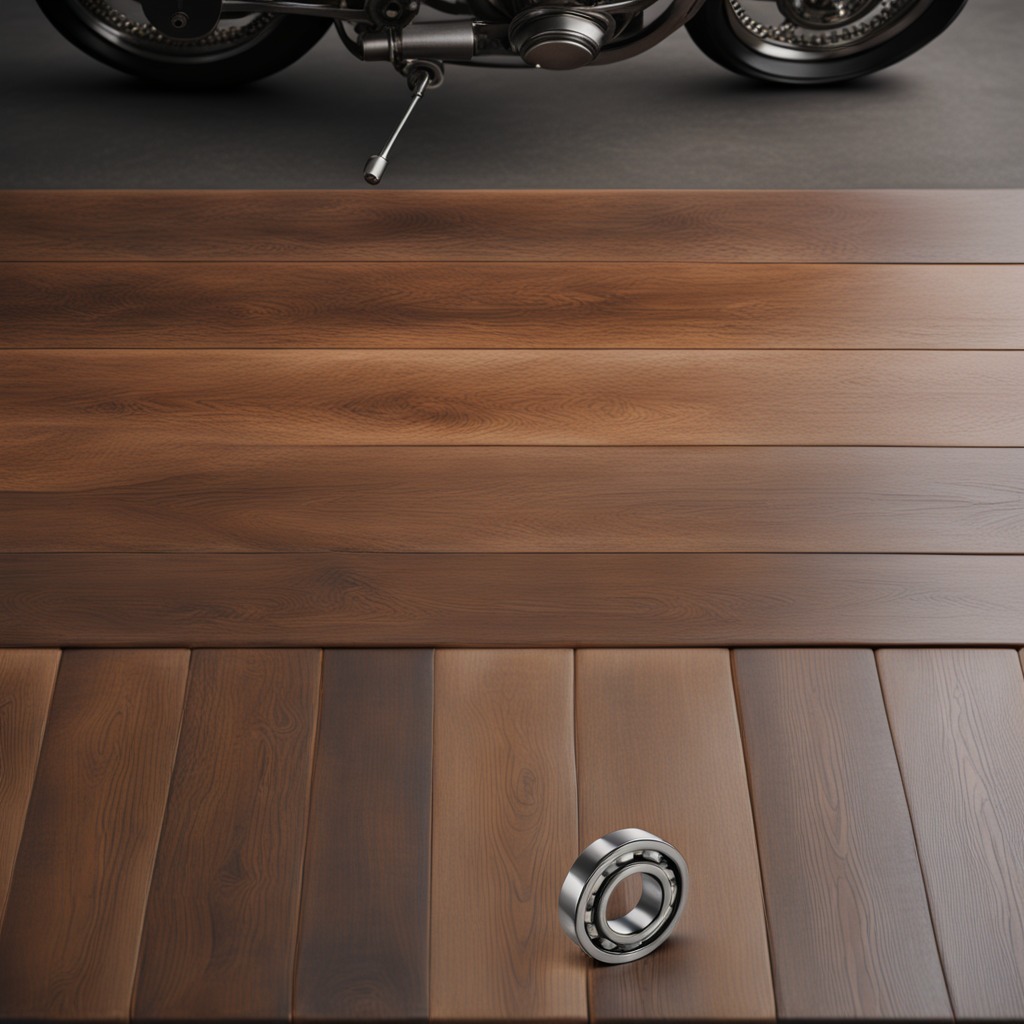
A metal ball bearing is lying on an oil-spilled wooden table in a vintage motorcycle garage.